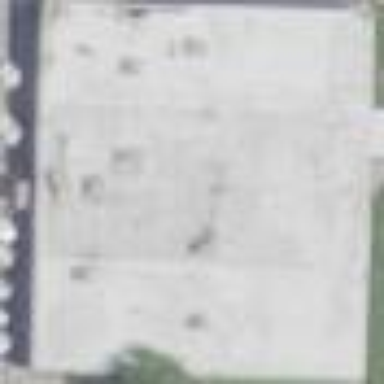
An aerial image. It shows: Building that houses bowling alley.